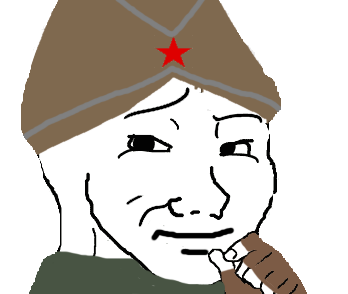
Label: 5_Smugjak